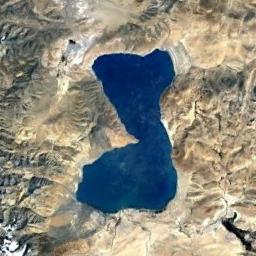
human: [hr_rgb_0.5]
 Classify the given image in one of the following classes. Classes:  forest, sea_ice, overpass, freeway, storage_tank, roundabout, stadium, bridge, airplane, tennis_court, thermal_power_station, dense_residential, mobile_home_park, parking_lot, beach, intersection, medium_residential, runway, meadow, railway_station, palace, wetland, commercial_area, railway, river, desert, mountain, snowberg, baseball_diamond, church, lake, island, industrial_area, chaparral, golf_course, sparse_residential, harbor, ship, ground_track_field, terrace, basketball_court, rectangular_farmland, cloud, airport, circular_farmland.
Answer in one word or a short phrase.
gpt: lake